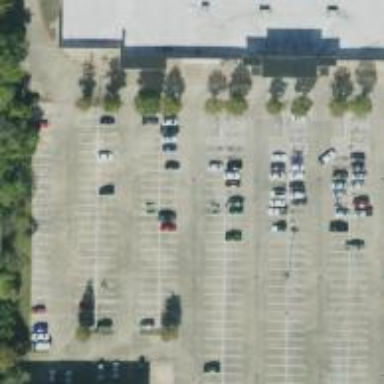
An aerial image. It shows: Parking space.